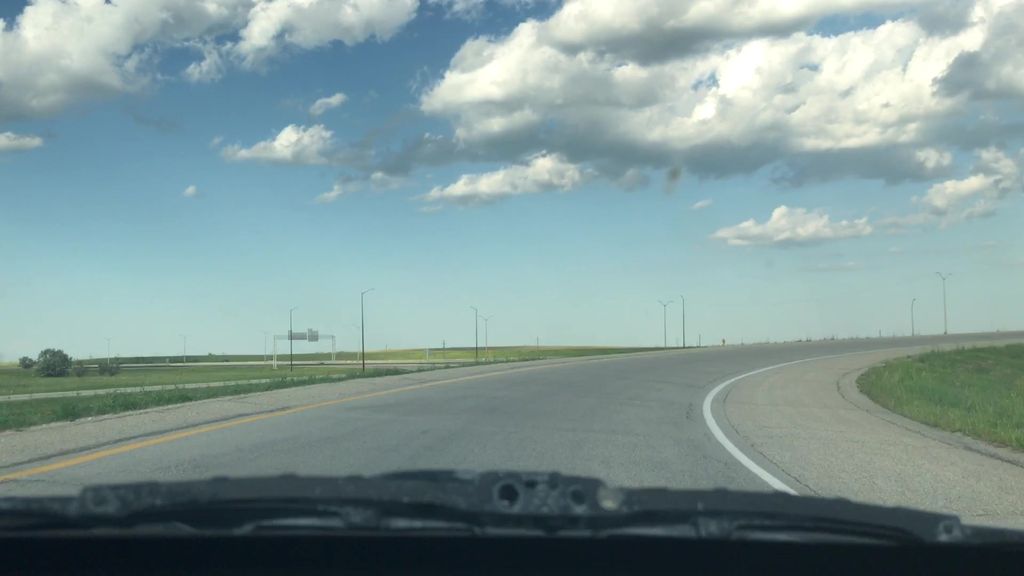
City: winnipeg